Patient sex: M
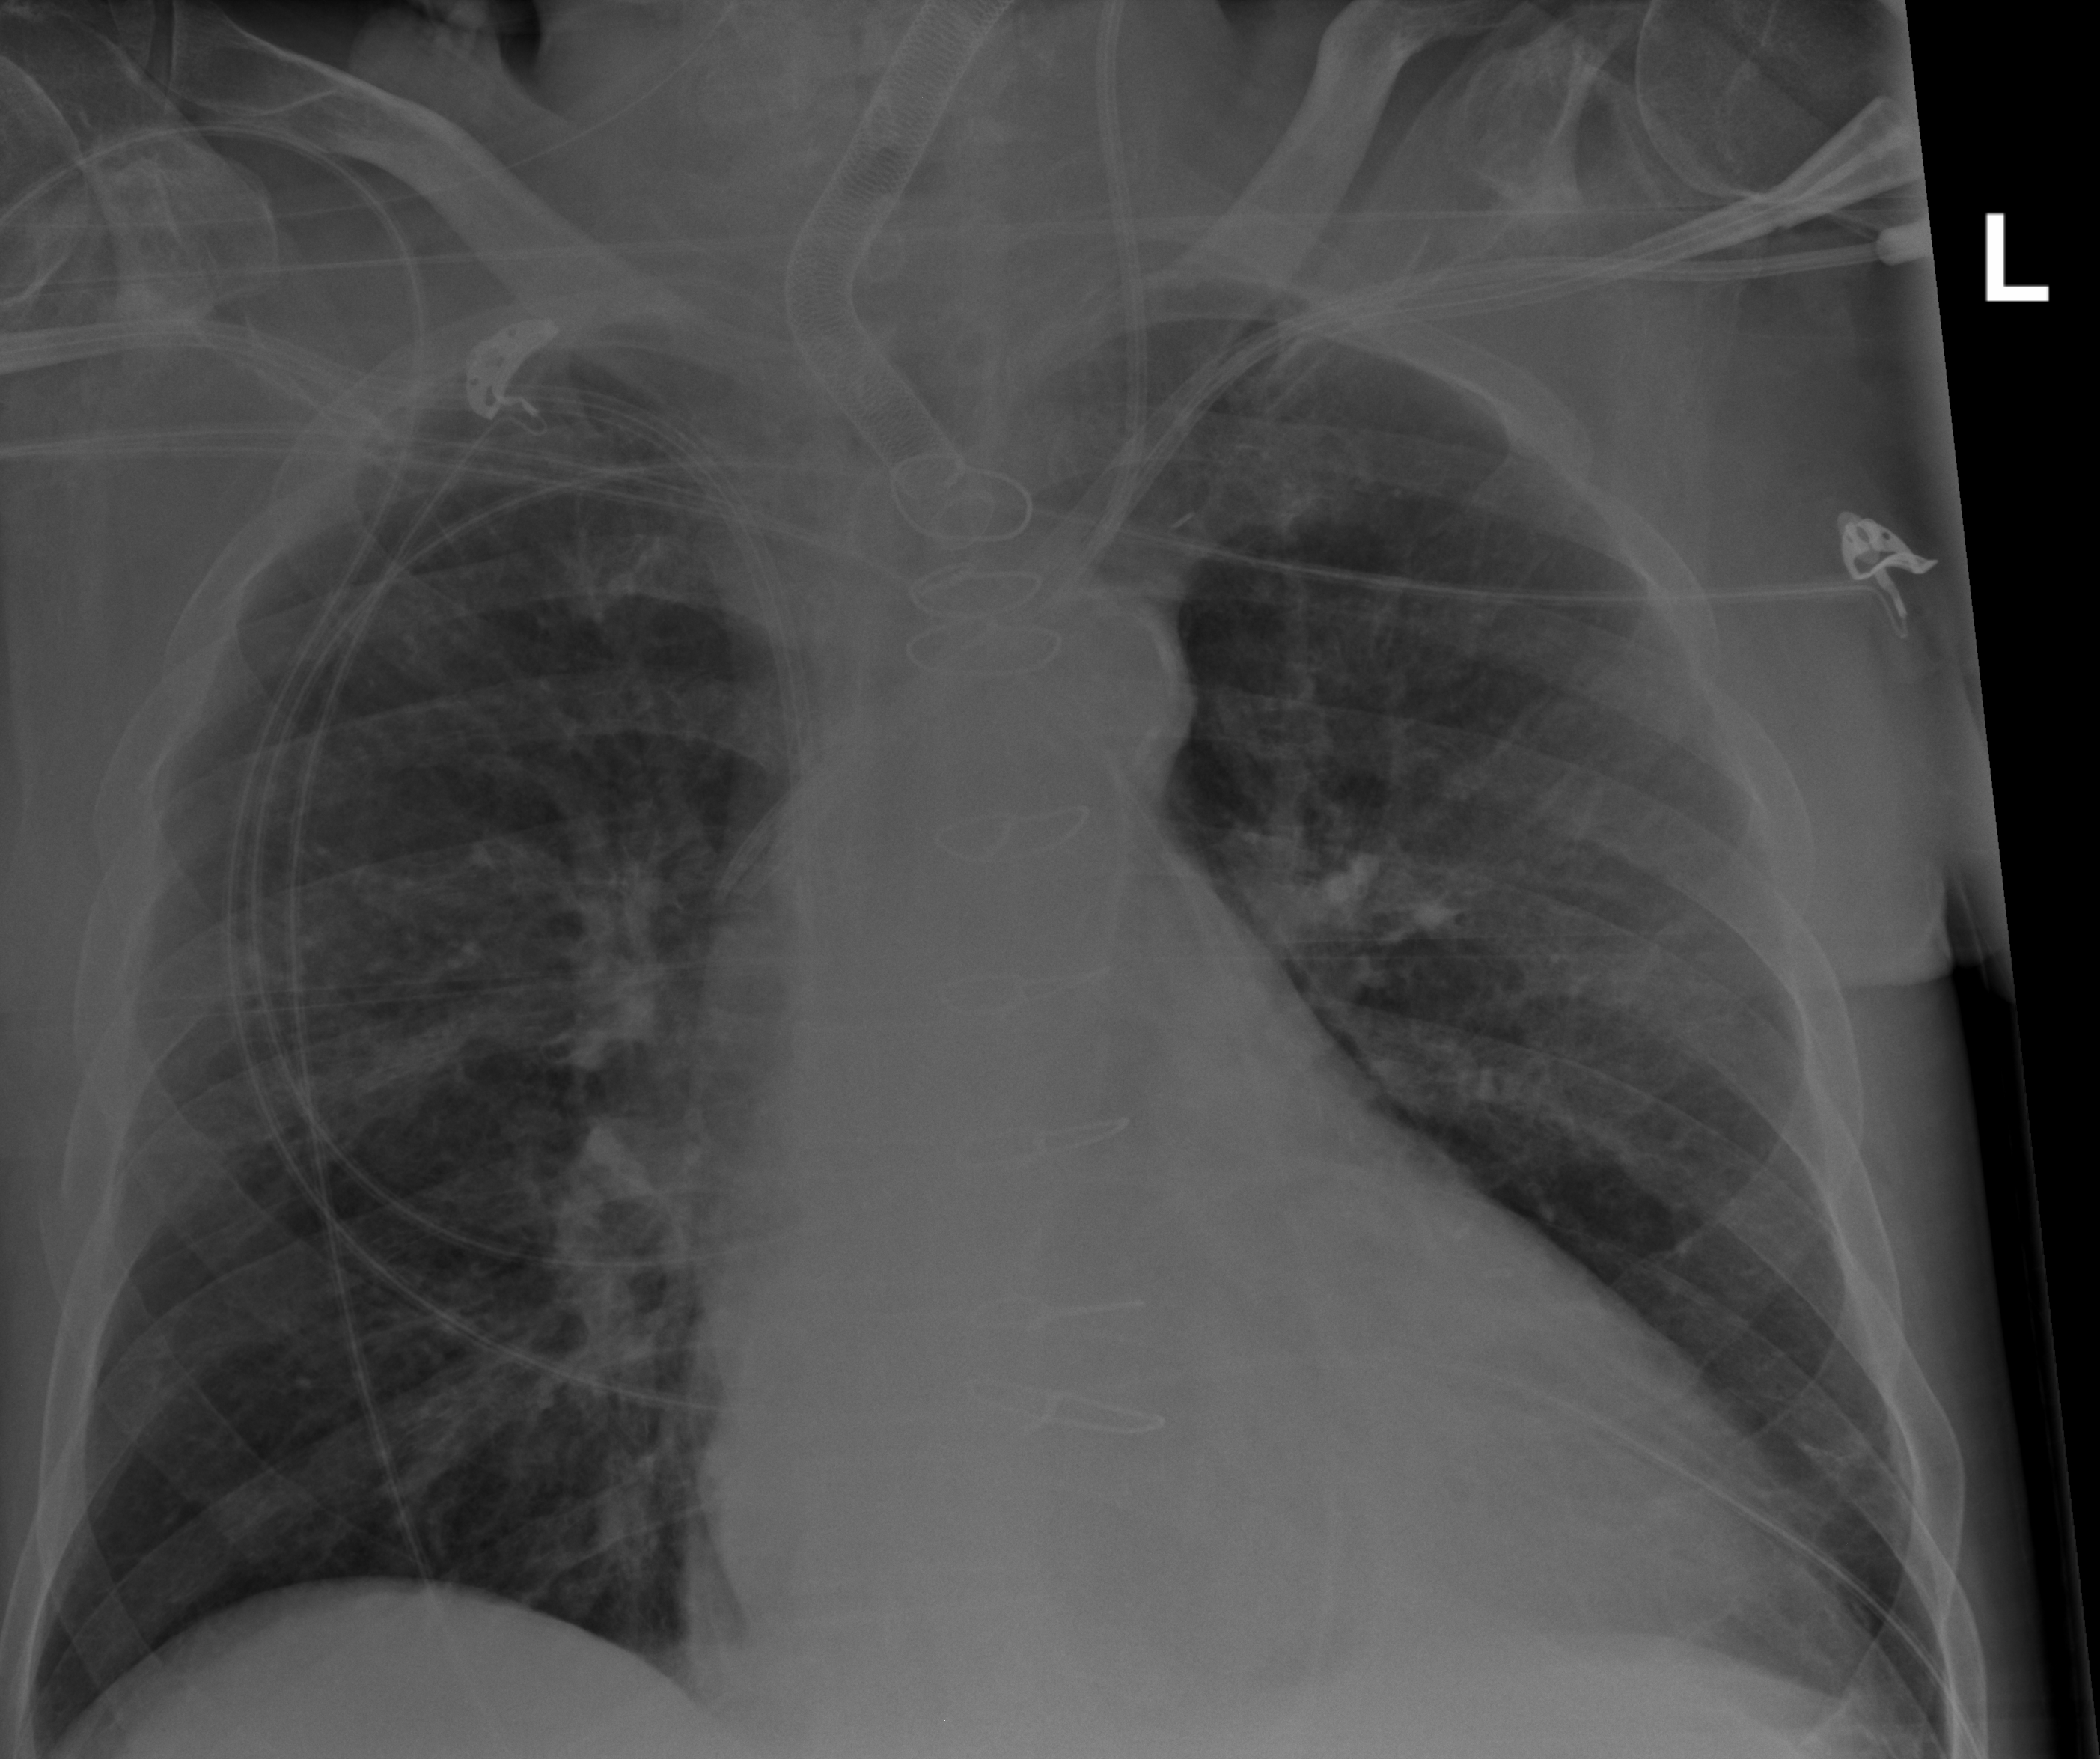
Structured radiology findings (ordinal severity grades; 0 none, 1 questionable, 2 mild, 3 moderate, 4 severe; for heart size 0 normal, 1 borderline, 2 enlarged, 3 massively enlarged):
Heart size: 2
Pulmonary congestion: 2
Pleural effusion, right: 0
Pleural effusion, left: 0
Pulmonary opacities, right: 2
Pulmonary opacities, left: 0
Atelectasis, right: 0
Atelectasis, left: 0